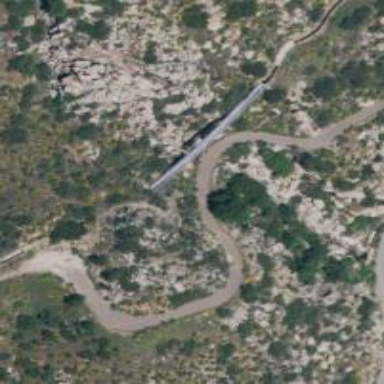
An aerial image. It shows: Aqueduct classified as man-made. It is also identified as flume waterway.